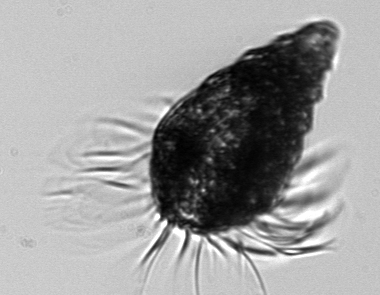
Label: Laboea_strobila